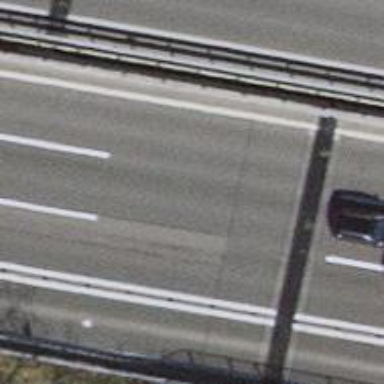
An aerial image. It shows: Asphalt motorway.